Question: I am trying to mimic the sliding table view functionality found in apps like Facebook. I am currently using the <URL> library. This works great as a slider but I can't figure out how to resize the table view to fit properly in the smaller space left by the slider without clipping.
Example:

I have seen several other SO posts with similar questions but none that concisely answer how to resize a table view. Any examples or explanation would be great.
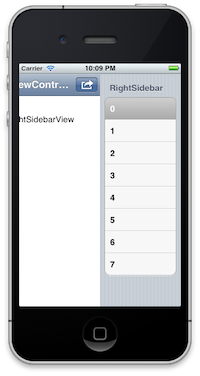
Answer: For left oriented slider (i.e. slider that reveals a view to the left):
'''
- (BOOL)viewDeckControllerWillOpenLeftView:(IIViewDeckController*)viewDeckController animated:(BOOL)animated
{
self.tableView.frame = (CGRect) { self.tableView.frame.origin.x,
self.tableView.frame.origin.y,
320 - self.viewDeckController.leftLedge,
self.tableView.frame.size.height };
return YES;
}
'''
For right oriented slider:
'''
- (BOOL)viewDeckControllerWillOpenRightView:(IIViewDeckController*)viewDeckController animated:(BOOL)animated
{
self.tableView.frame = (CGRect) { self.viewDeckController.rightLedge,
self.tableView.frame.origin.y,
320 - self.viewDeckController.rightLedge,
self.tableView.frame.size.height };
return YES;
}
'''